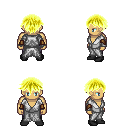
a pixel art fantasy rpg character, male body template, human, tanned skin, white robe, metal pants, gold short bangs hairstyle, leather bracers, black shoes, four views (front, back, left, right), 2x2 character sprite sheet, small pixel art, hard edges, no anti-aliasing